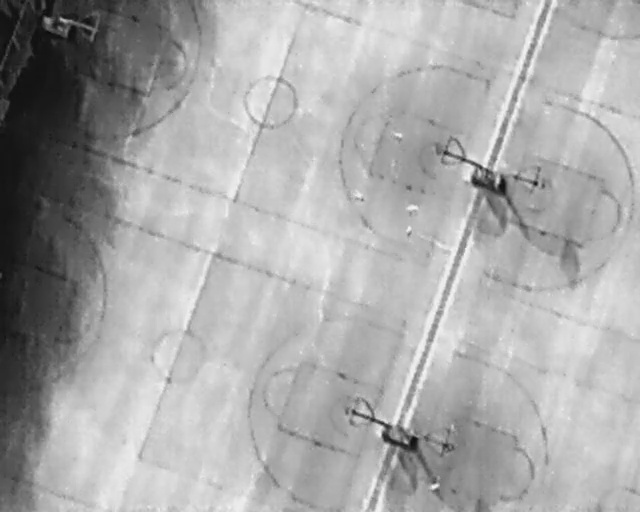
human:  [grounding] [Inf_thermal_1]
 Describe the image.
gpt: In the satellite image, there is  <ref>1 small person </ref> <box>[[62, 44, 65, 45, 2]]</box> located at center,  <ref>1 medium person </ref> <box>[[60, 25, 63, 27, 2]]</box> located at top,  <ref>2 medium person </ref> <box>[[63, 39, 65, 42, 2], [54, 37, 57, 39, 2]]</box> located at center,  <ref>1 medium person </ref> <box>[[66, 93, 69, 95, 2]]</box> located at bottom.